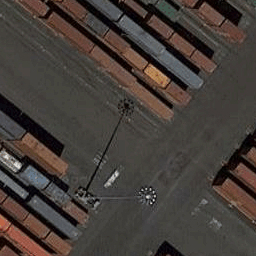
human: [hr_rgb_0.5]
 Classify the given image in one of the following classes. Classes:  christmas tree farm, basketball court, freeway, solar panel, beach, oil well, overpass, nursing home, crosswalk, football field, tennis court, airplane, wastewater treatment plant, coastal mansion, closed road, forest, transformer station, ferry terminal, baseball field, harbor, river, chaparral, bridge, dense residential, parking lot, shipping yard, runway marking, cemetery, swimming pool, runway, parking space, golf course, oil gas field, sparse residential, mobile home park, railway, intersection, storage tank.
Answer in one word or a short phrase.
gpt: shipping yard